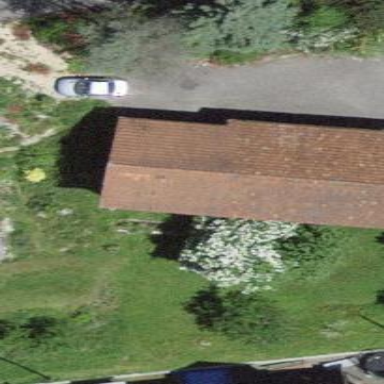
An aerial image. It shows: View of roof of building.